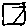
Label: square